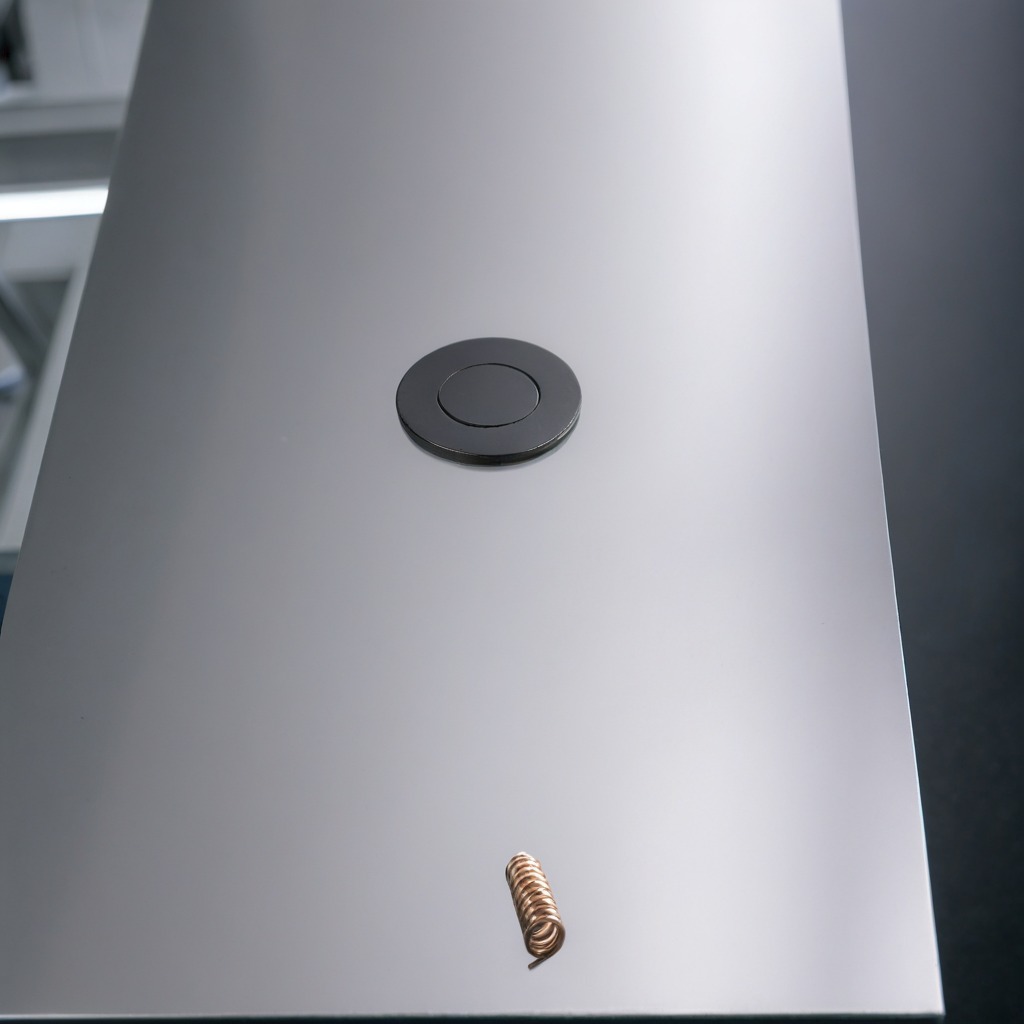
A coiled metal spring is lying on the stainless steel table.